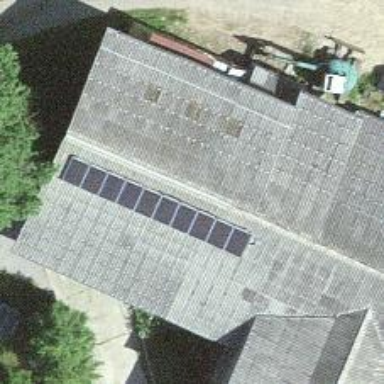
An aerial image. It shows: Solar power generator using photovoltaic method with solar photovoltaic panel types.